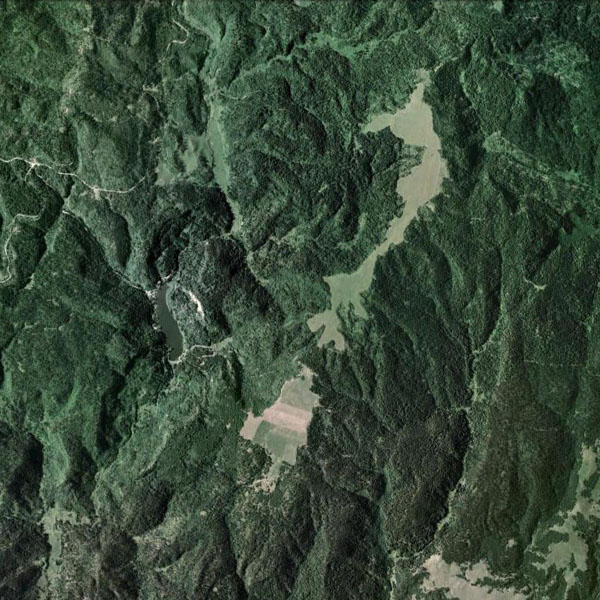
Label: Mountain